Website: lowes
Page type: order-tracking
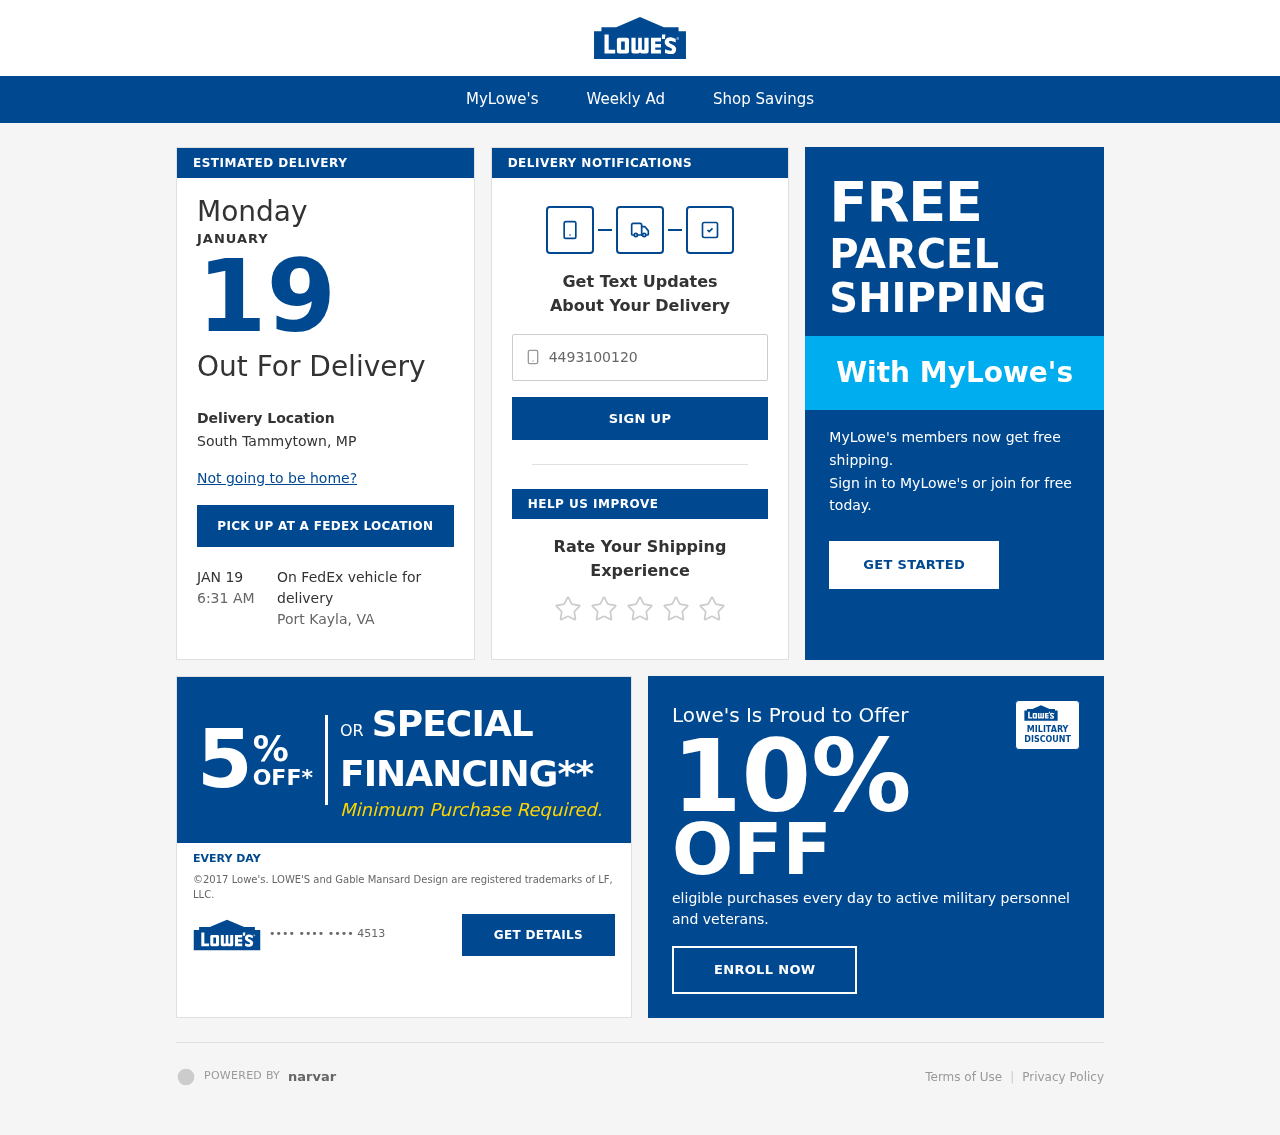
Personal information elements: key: PII_CARD_LAST4
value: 4513
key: PII_PHONE
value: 4493100120
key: PII_CITY_STATE
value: South Tammytown, MP
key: PII_CITY_STATE2
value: Port Kayla, VA
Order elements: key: ORDER_DELIVERY_DATE
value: JAN 19
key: ORDER_DELIVERY_DATE
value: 6:31 AM
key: ORDER_DELIVERY_DATE
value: JANUARY
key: ORDER_DELIVERY_DATE
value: Monday
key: ORDER_DELIVERY_DATE
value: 19